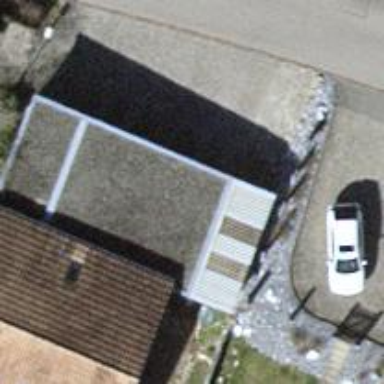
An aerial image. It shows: Garage.